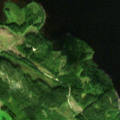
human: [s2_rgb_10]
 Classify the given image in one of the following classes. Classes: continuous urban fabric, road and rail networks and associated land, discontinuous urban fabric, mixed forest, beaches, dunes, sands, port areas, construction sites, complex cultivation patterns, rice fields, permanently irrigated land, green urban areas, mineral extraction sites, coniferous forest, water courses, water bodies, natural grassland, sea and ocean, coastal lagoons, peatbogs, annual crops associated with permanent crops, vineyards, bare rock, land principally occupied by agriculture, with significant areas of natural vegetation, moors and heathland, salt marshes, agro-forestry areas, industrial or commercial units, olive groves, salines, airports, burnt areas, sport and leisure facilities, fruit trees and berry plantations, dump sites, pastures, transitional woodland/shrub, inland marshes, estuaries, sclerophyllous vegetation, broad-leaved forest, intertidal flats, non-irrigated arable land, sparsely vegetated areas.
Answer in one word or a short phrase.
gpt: land principally occupied by agriculture, with significant areas of natural vegetation, coniferous forest, mixed forest, water bodies